Question: currently not knowing how to continue. I got an absolute positioned div element at the bottom of the page. I want to place a logo which is centered and also left and right from the logo i want to place the navigation ( i am working with bootstrap ). Here is an image from my idea so you can get a better view:

Here is my code of the position absolute div at the bottom. I kinda lost it pretty fast and appreciate every help i can get!
'''
<div id="footmenu">
<div class="container navresize">
<nav class="navbar navbar-default" role="navigation">
<div class="container-fluid">
<div class="navbar-header">
<button type="button" class="navbar-toggle" data-toggle="collapse" data-target="#bs-example-navbar-collapse-1">
<span class="sr-only">Toggle navigation</span>
<span class="icon-bar"></span>
<span class="icon-bar"></span>
<span class="icon-bar"></span>
</button>
</div>
<div class="collapse navbar-collapse" id="bs-example-navbar-collapse-1">
<ul class="nav navbar-nav navleft">
<li><a href="#">Home</a></li>
<li><a href="#">Portfolio</a></li>
<li><a href="#">Uber uns</a></li>
<li><a href="#"></a></li>
<a href="index.html"><img src="images/logo.png" /></a>
</ul>
</div>
</div>
</nav>
</div>
</div>
'''
CSS:
'''
#footmenu {
background:grey;
position: absolute;
bottom: 0;
width: 100%;
height: 150px;
}
'''
( I deleted the rest of the css because i was pretty sure that it was wrong )
Again thanks for the help and i appreciate your time !
Edit: Will update the jsfiddle now. Here is a result i found which shows perfectly what i want to get: <URL>
Here is the jsfiddle: <URL>
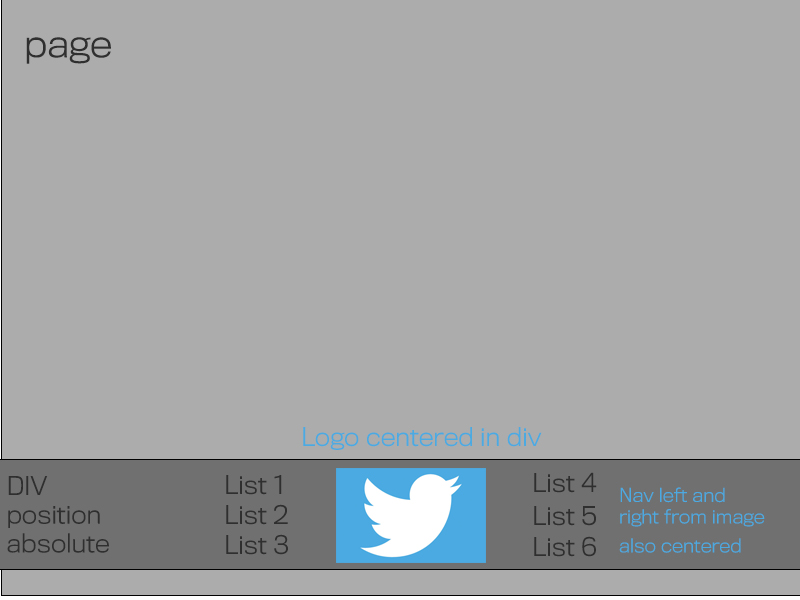
Answer: You can try with 'inline-block' display for the 'div's containing the list items and the logo and 'text-align:center' to the wrapping div to position these in the center.
Check this <URL>
This might help you. Here is the styles used
'''
.row{
text-align:center;
}
.col-md-4{
display:inline-block;
float:none;
width:auto;
}
'''